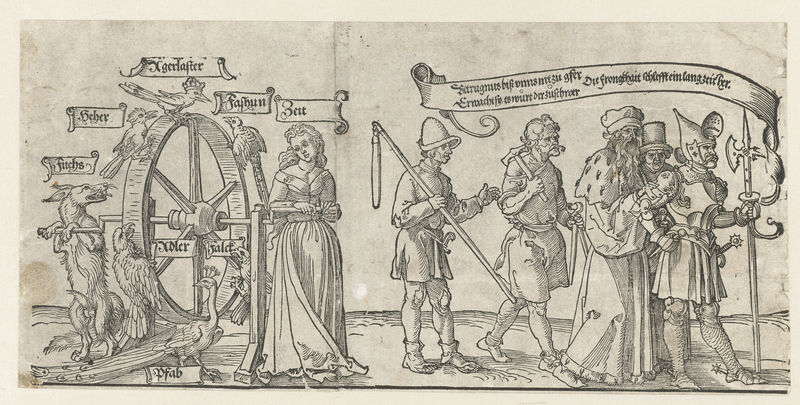
Titel: Het rad van fortuin; de vijf standen
Künstler: Albrecht Dürer
Standort: Amsterdam
Institution: Rijksmuseum
Schlagwörter: femme, gravure, allemand, latin, papier, chevalier, diable, procession, oriflamme, roue, supplice, clergé, sorcière, religieux, allemande, suplice, fravure